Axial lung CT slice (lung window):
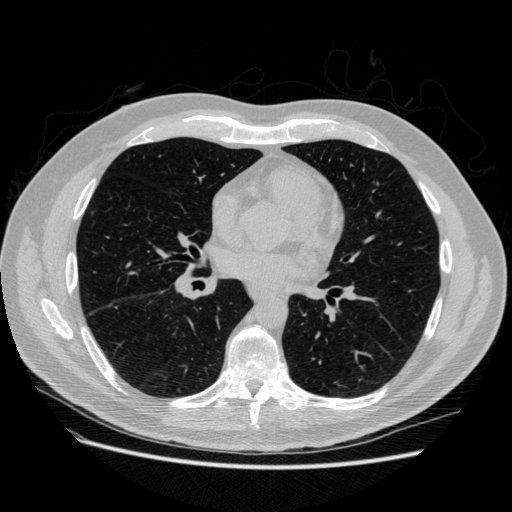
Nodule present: no